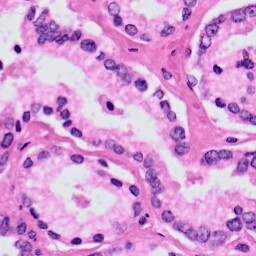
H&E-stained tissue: Prostate